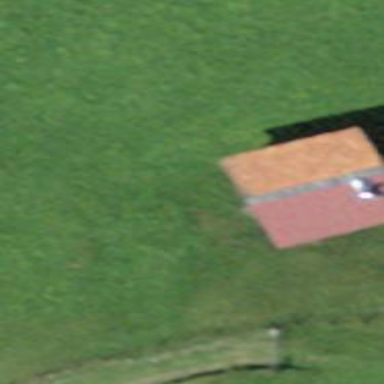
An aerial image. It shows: Cabin.